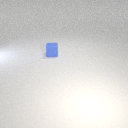
small blue rubber cube